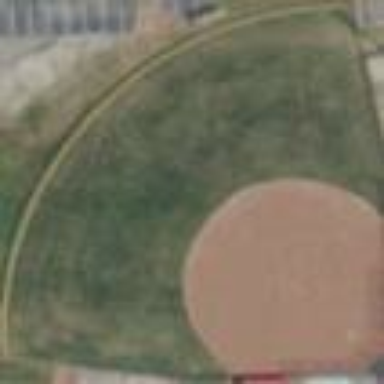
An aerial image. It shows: Softball pitch for leisure and sport activities.